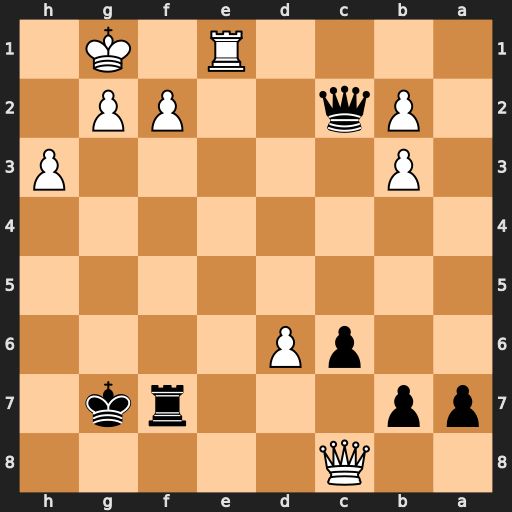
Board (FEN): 2Q5/pp3rk1/2pP4/8/8/1P5P/1Pq2PP1/4R1K1
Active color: b
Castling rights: -
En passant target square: -
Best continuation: Qxf2+ Kh2 Qxe1